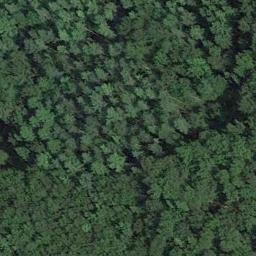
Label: forest